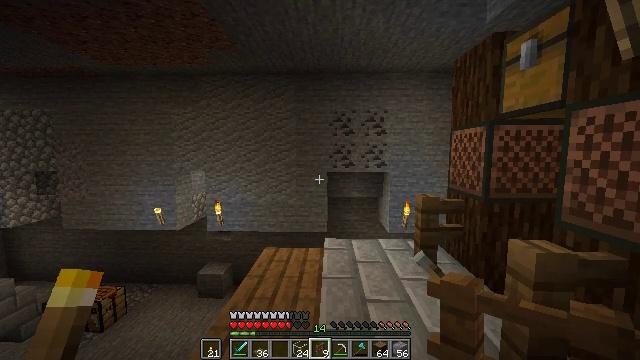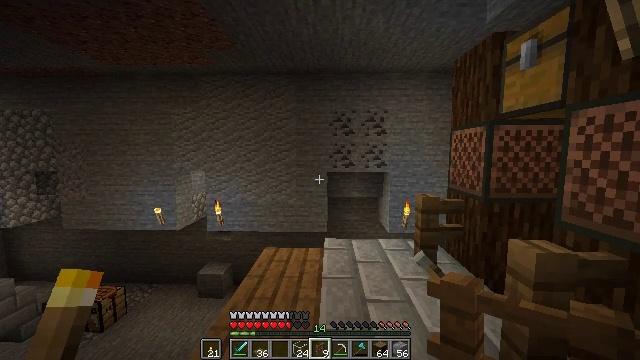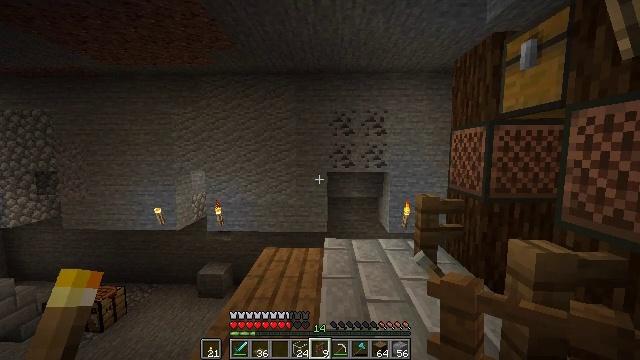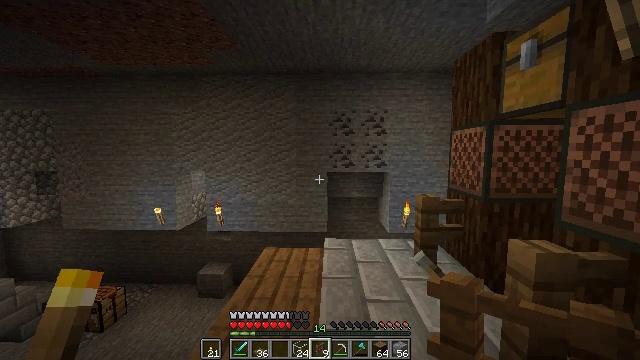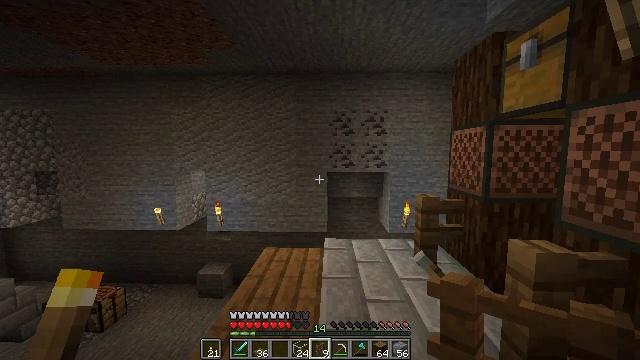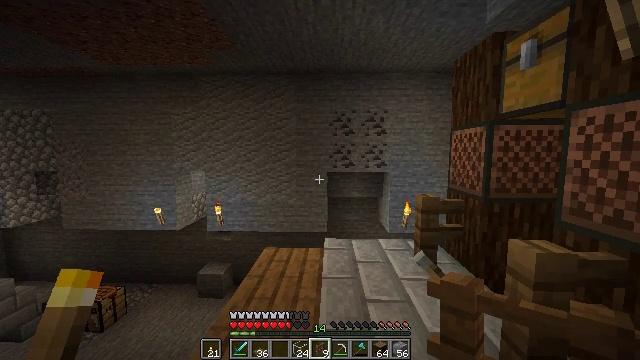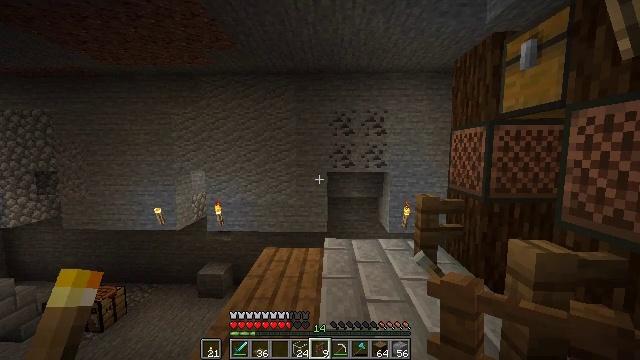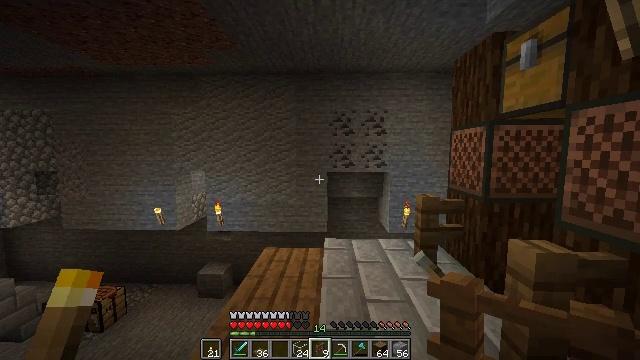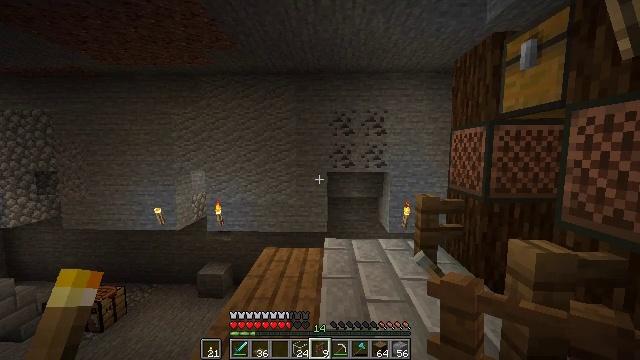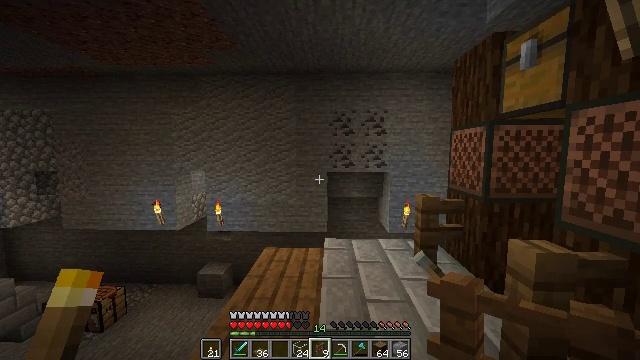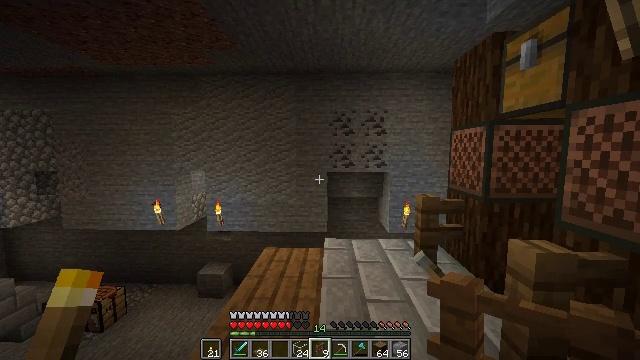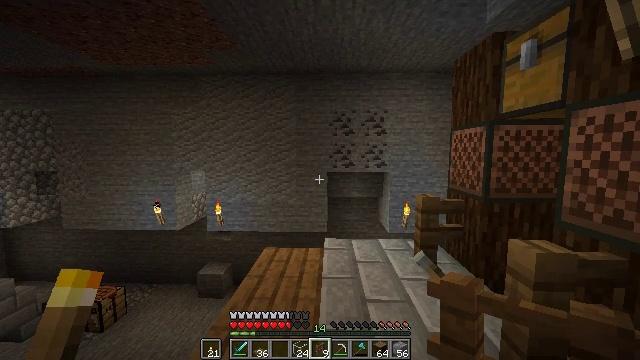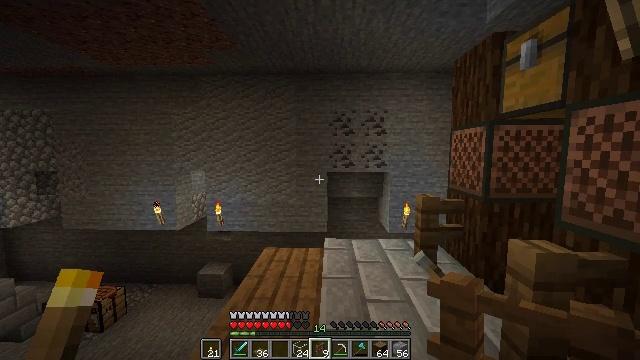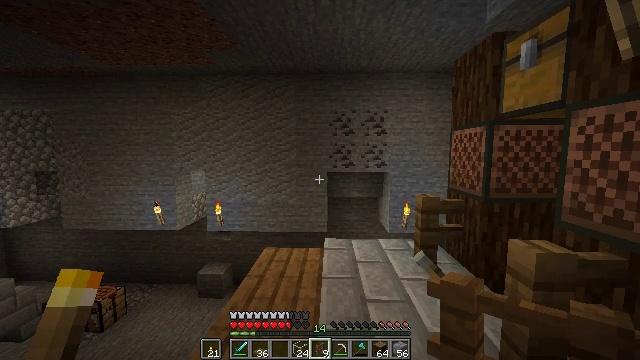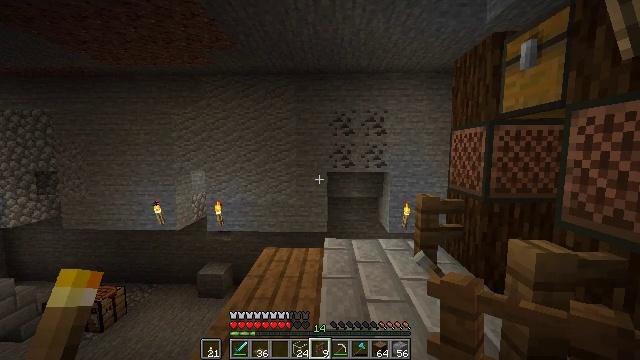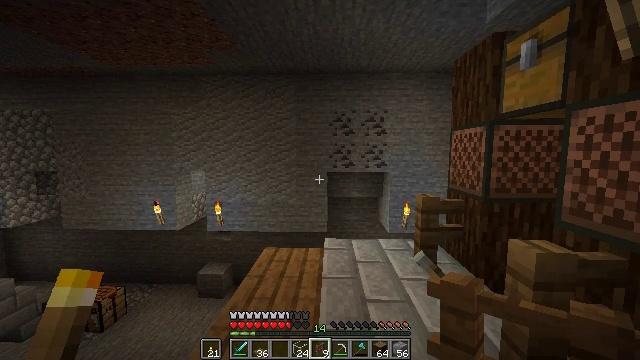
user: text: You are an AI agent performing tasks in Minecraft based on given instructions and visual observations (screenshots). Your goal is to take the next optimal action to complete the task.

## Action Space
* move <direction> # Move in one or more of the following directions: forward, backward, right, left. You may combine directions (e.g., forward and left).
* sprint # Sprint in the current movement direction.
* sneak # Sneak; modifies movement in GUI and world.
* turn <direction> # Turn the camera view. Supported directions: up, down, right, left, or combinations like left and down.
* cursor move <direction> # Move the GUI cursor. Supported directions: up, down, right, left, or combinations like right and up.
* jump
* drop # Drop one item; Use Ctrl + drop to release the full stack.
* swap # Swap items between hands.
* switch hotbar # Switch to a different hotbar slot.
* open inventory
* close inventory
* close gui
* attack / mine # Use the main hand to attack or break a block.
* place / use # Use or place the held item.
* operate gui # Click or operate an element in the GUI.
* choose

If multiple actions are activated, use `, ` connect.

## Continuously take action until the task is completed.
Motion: motion action
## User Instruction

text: Use spruce planks to craft spruce stairs.
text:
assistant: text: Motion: no_op
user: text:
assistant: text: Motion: no_op
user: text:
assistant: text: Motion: no_op
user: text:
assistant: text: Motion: no_op
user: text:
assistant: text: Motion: no_op
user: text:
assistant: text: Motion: no_op
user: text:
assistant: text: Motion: no_op
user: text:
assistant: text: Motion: no_op
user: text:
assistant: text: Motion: no_op
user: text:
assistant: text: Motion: no_op
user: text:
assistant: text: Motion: no_op
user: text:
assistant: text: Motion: no_op
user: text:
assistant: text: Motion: no_op
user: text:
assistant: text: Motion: no_op
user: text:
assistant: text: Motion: no_op
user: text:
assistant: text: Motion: no_op
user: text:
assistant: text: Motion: no_op
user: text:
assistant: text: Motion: no_op
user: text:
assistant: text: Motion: no_op
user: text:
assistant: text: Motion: no_op
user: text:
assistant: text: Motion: no_op
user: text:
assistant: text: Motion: no_op
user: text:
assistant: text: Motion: no_op
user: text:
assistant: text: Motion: no_op
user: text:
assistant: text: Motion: no_op
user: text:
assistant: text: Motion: no_op
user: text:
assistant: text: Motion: no_op
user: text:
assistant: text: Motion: no_op
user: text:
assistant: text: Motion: no_op
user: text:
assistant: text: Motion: no_op